Field crop: maize
Growth stage: 1
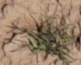
Species: lolium